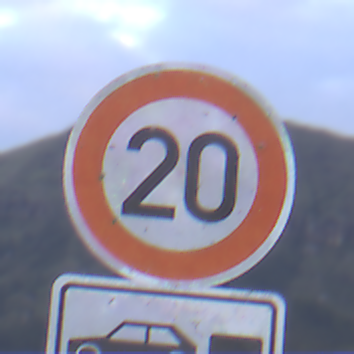
Verkehrszeichen: Geschwindigkeit20
Zusatzzeichen unten: HinweisDurchSinnbild15
Umgebung: Outdoor, Nature
Tageszeit: SunriseSunset
Wetter: PartlyCloudy
Licht: Natural
Jahreszeit: NotSpecified
Kontrast: LowContrast